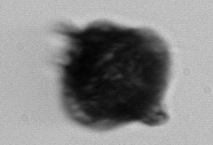
Label: Gonyaulax